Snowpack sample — Buffalo Mountain, Silverthorne, Colorado, USA (2/22/26, 2:02 PM MST)
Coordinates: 39.622, -106.113
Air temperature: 33 °F
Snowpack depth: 63 cm
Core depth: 40 cm
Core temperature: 26.6 °F
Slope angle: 11°, slope face: 116°
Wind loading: low
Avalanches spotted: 0
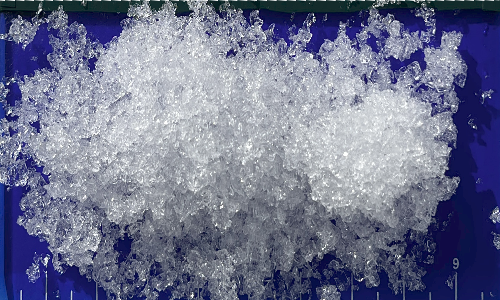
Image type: core
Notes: In a firebreak similar to site 1, minimal wind loading with no spotted avalanches (not many faces in view though)